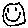
Label: smiley face